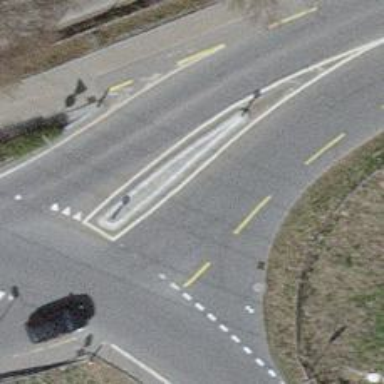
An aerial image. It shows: Primary highway with asphalt surface. There is cycle track on the right side.